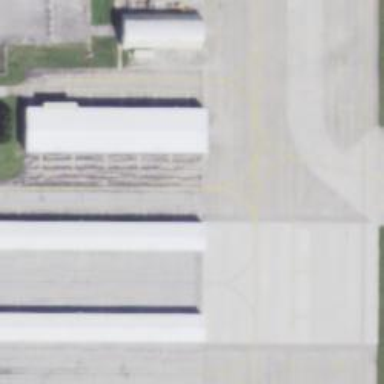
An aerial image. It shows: Asphalt taxiway in the airport.